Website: apple
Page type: account-selection
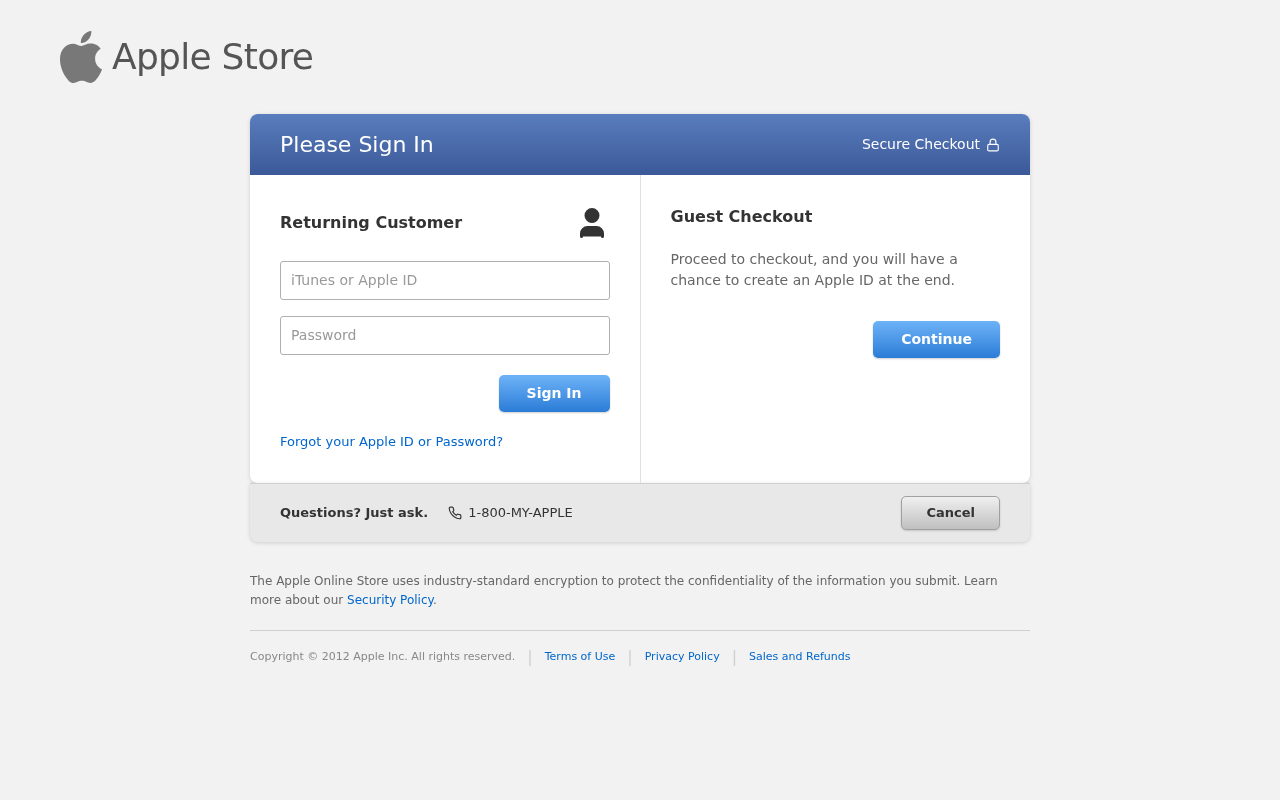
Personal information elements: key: PII_LOGIN_USERNAME
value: tanner.gutierrez